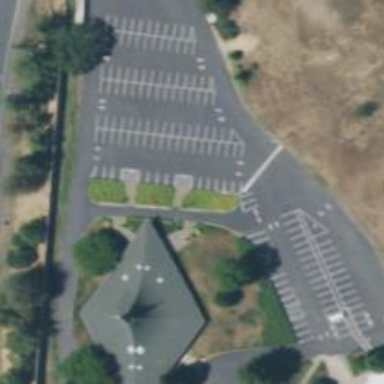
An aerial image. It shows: Place of worship.